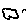
Label: cloud